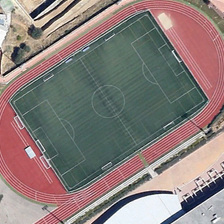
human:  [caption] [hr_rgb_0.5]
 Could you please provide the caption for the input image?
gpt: a playground with a football field in it is near several green trees .

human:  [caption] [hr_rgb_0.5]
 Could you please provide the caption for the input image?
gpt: a playground with a football field in it is near several green trees .

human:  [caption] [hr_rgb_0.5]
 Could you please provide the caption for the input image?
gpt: a playground with a football field in it is near several green trees .

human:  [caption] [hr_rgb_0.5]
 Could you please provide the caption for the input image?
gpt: a playground with a football field in it is near several green trees .

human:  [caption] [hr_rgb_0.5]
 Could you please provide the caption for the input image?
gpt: a playground with a football field in it is near several green trees .